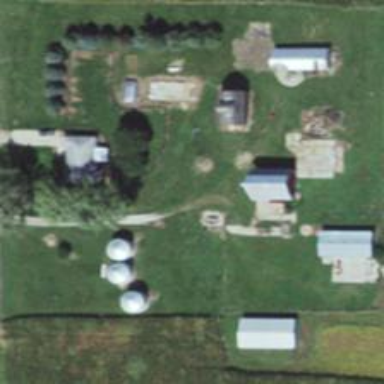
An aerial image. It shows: Farmyard area.